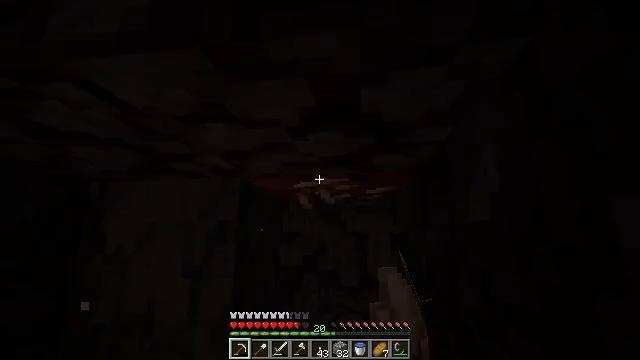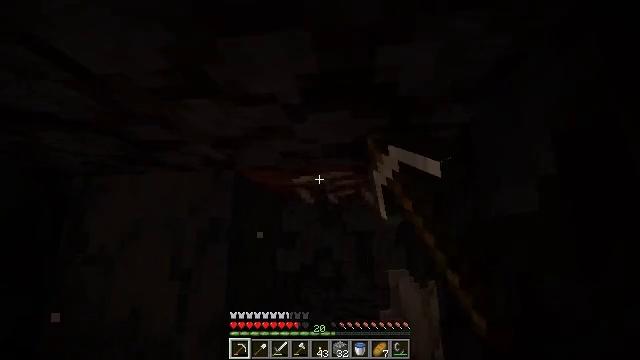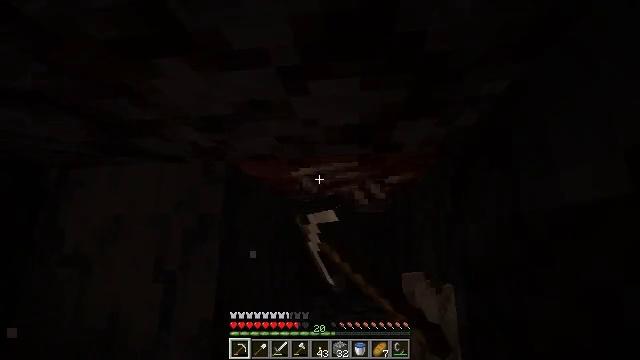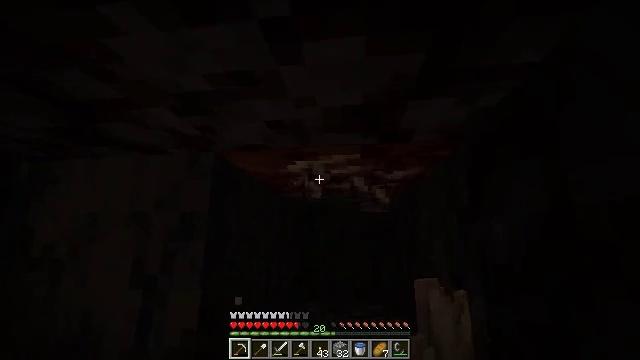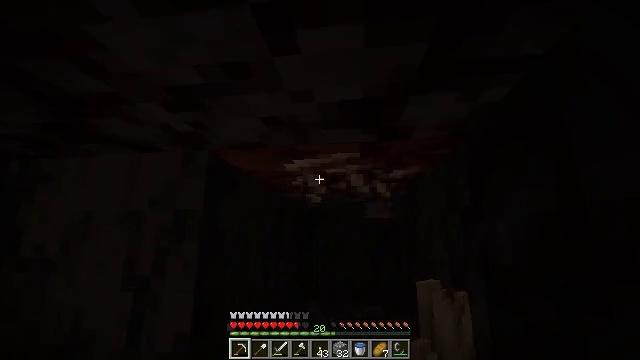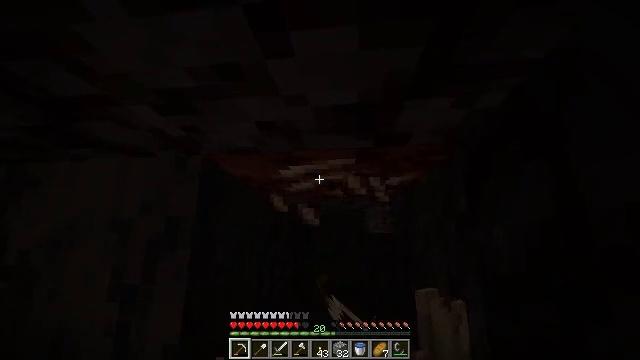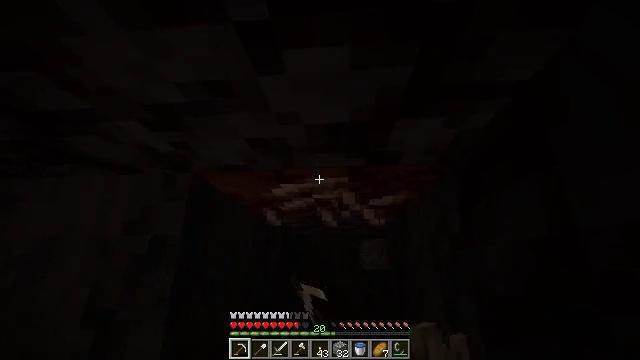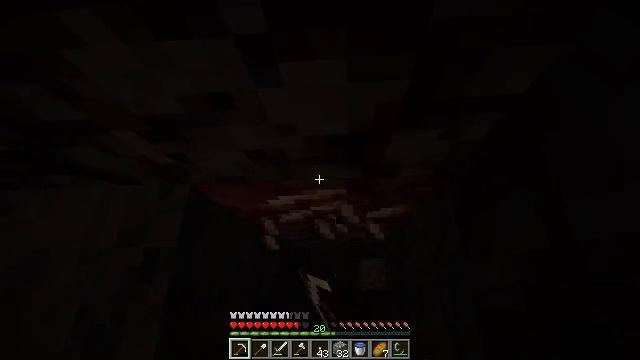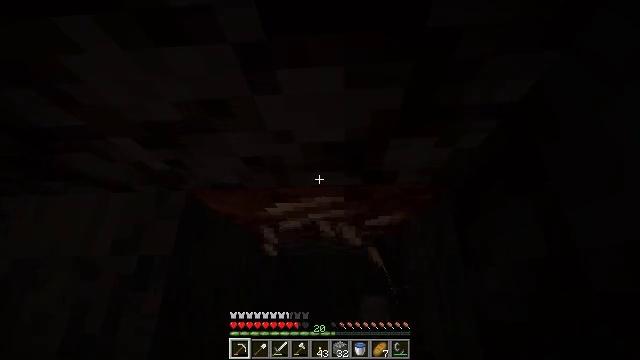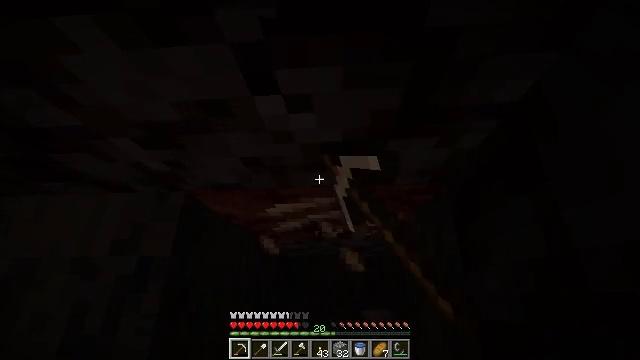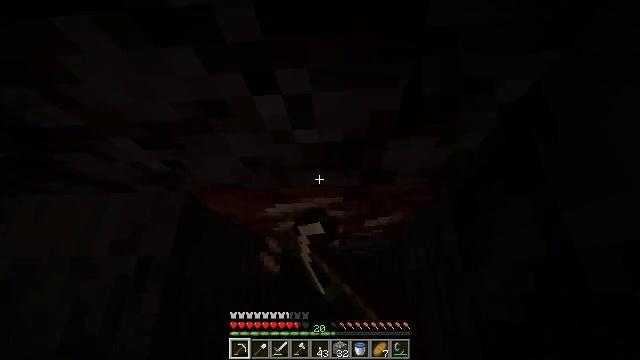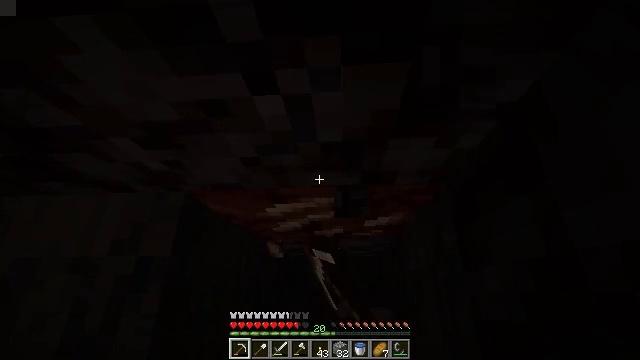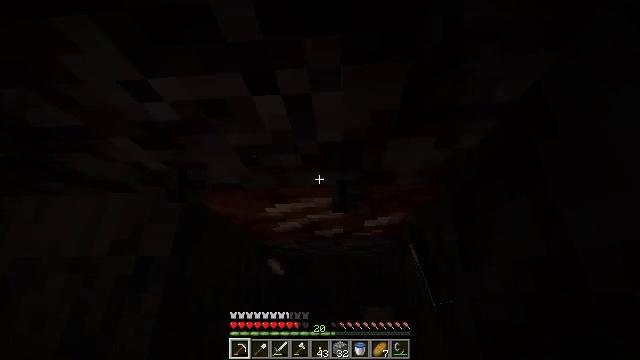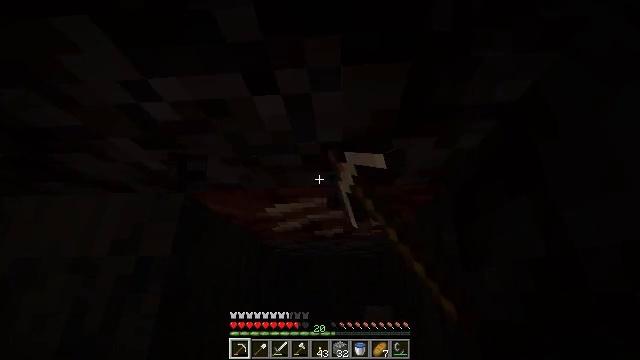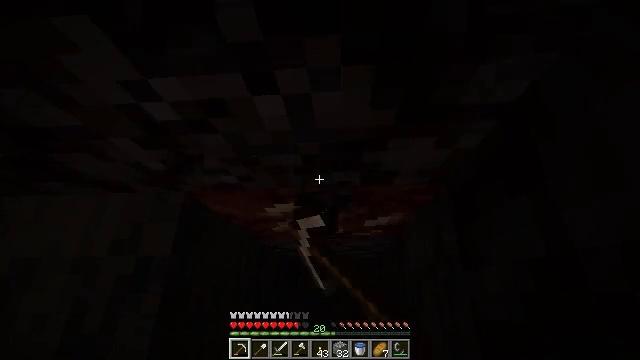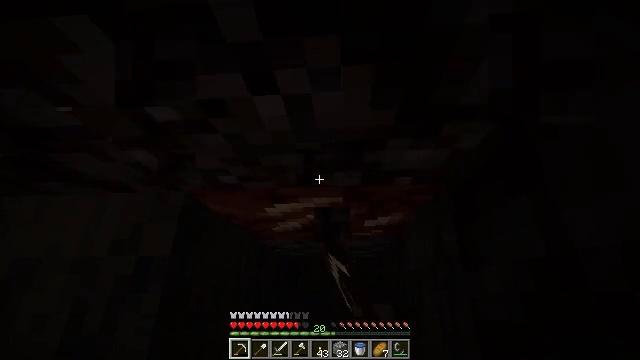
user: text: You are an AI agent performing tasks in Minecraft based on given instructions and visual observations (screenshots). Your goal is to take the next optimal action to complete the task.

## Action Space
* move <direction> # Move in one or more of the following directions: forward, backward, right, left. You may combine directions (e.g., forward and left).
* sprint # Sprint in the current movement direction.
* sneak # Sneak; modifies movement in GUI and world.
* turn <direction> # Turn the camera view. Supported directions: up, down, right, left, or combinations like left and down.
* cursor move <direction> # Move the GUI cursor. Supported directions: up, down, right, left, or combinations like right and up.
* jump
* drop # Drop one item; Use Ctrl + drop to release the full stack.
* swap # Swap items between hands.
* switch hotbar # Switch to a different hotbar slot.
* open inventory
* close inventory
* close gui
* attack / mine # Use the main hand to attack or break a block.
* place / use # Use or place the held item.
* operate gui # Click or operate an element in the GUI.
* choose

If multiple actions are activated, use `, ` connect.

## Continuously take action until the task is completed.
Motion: motion action
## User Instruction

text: Break the blackstone block.
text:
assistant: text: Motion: move forward, attack / mine
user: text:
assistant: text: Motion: attack / mine
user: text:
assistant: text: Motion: attack / mine
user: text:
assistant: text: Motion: attack / mine
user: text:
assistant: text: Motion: turn up, attack / mine
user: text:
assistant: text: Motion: turn right and up, attack / mine
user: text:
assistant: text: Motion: turn up, attack / mine
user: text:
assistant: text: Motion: turn up, attack / mine
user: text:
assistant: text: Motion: attack / mine
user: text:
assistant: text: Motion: attack / mine
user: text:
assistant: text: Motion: attack / mine
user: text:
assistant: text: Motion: attack / mine
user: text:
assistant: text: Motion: attack / mine
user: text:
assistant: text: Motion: attack / mine
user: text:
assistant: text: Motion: attack / mine
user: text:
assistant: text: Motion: attack / mine
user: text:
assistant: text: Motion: attack / mine
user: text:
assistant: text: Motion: attack / mine
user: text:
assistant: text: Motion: attack / mine
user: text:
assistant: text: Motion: attack / mine
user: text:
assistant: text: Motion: attack / mine